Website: bh-photo
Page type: billing-address
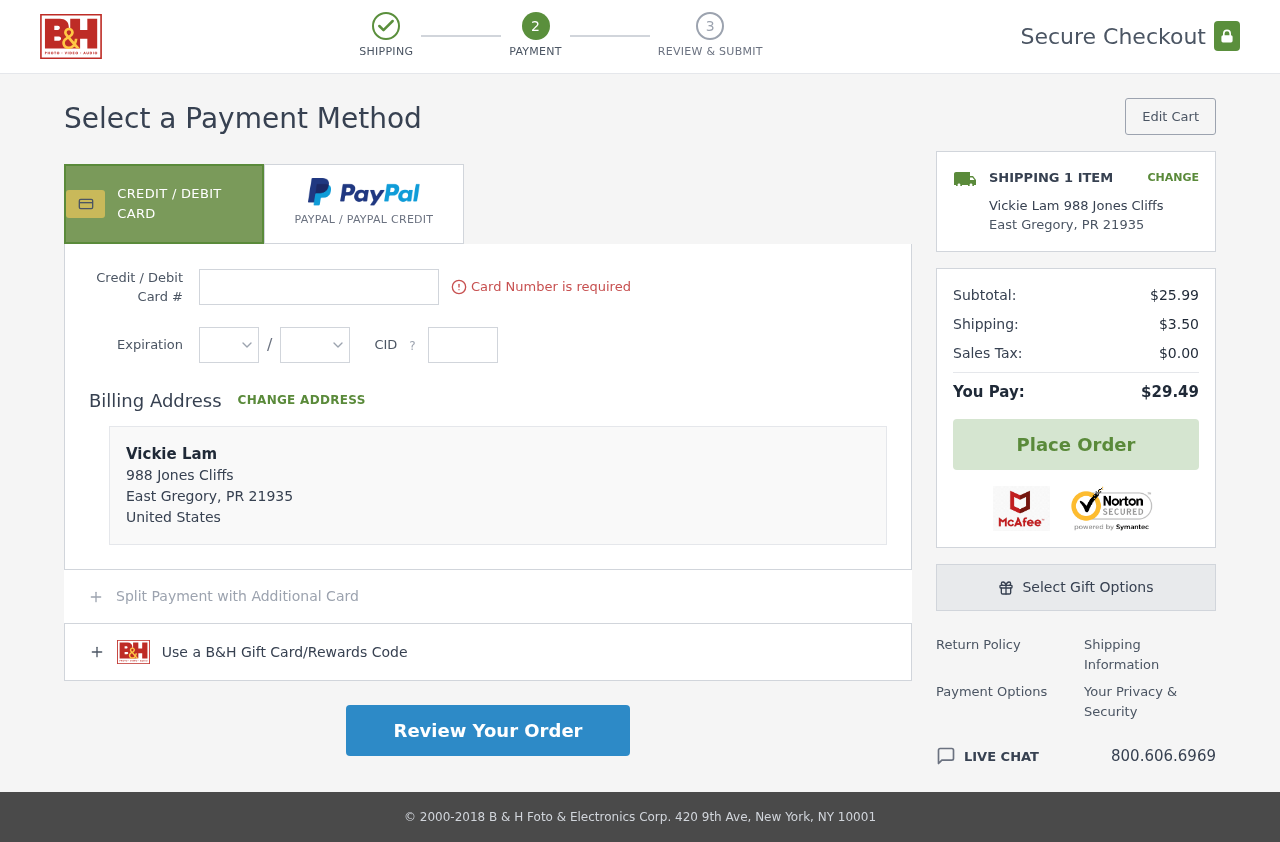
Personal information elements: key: PII_CARD_CVV
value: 675
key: PII_CARD_EXPIRY_MONTH
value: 08
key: PII_CARD_EXPIRY_YEAR
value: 27
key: PII_CARD_NUMBER
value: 5538 8673 1598 0914
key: PII_CITY
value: East Gregory
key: PII_COUNTRY
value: United States
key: PII_FULLNAME
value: Vickie Lam
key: PII_FULLNAME2
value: Vickie Lam
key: PII_POSTCODE
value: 21935
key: PII_STATE_ABBR
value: PR
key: PII_STREET
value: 988 Jones Cliffs
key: PII_STATE
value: PR
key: PII_POSTCODE_FULL
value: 21935
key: PII_POSTCODE_NUMERIC
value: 21935
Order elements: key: ORDER_NUM_ITEMS
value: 1
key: ORDER_SUBTOTAL
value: $25.99
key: ORDER_SHIPPING_COST
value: $3.50
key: ORDER_TAX
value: $0.00
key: ORDER_TOTAL
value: $29.49